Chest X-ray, PA view. Patient: 16 years old, sex M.
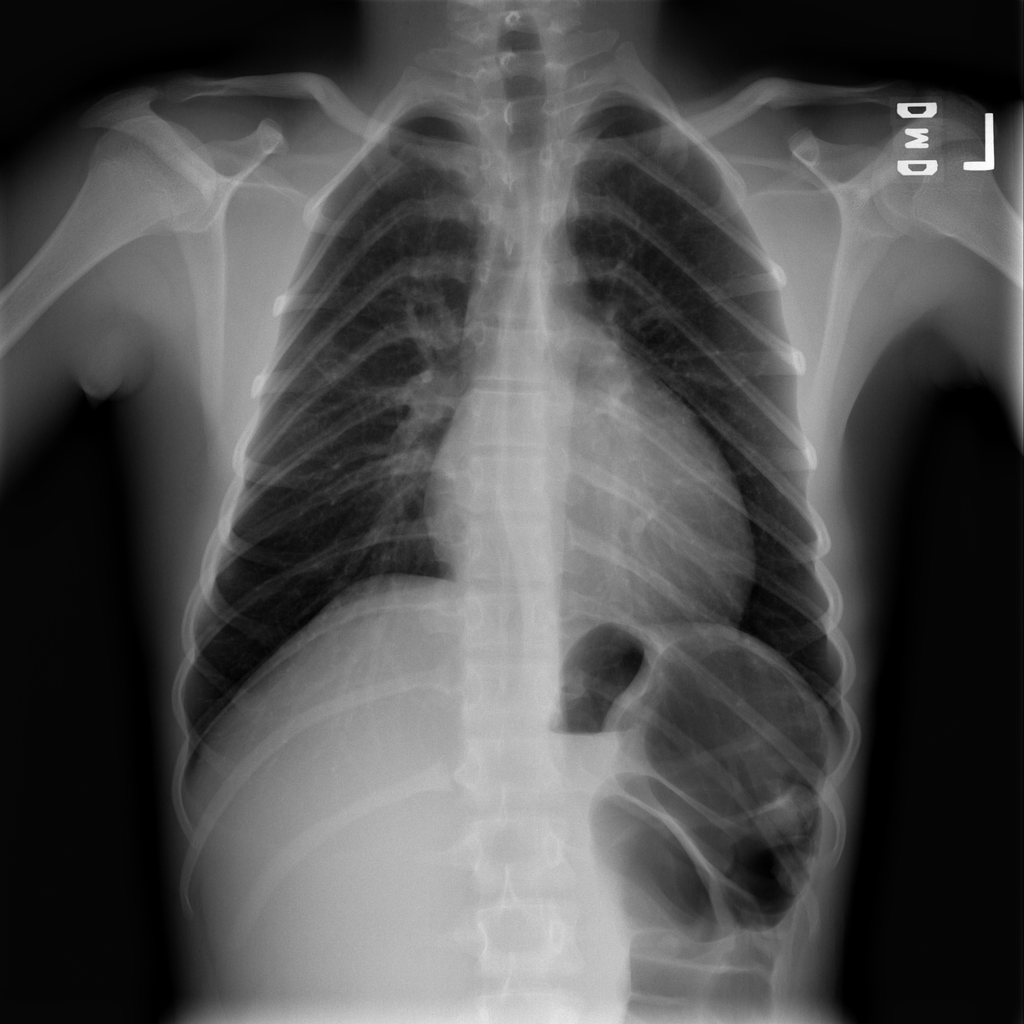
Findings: Infiltration